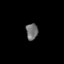
Tissue: skin
Cell type: Epithelial cells
Senescence score: 0.2497
Nuclear area (px): 190
Mean DAPI intensity: 110.879